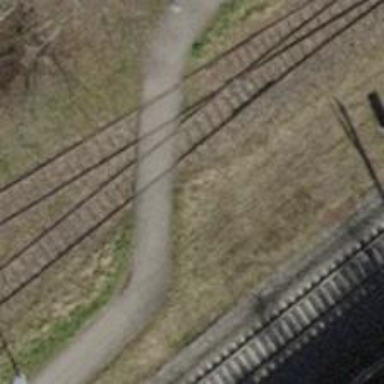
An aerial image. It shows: Crossing for the railway.